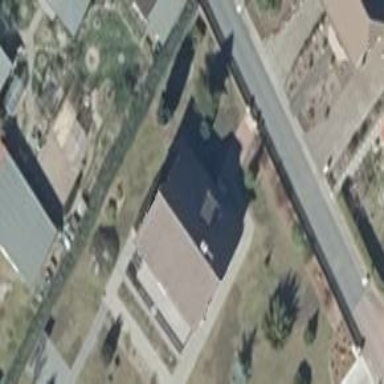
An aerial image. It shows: House with gabled roof oriented along the structure.